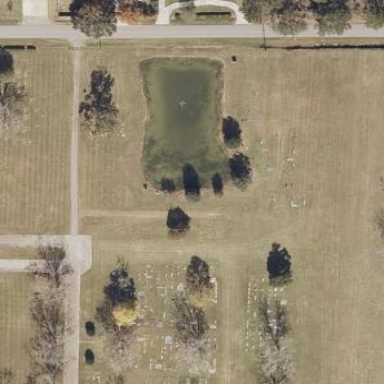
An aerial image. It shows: Cemetery.